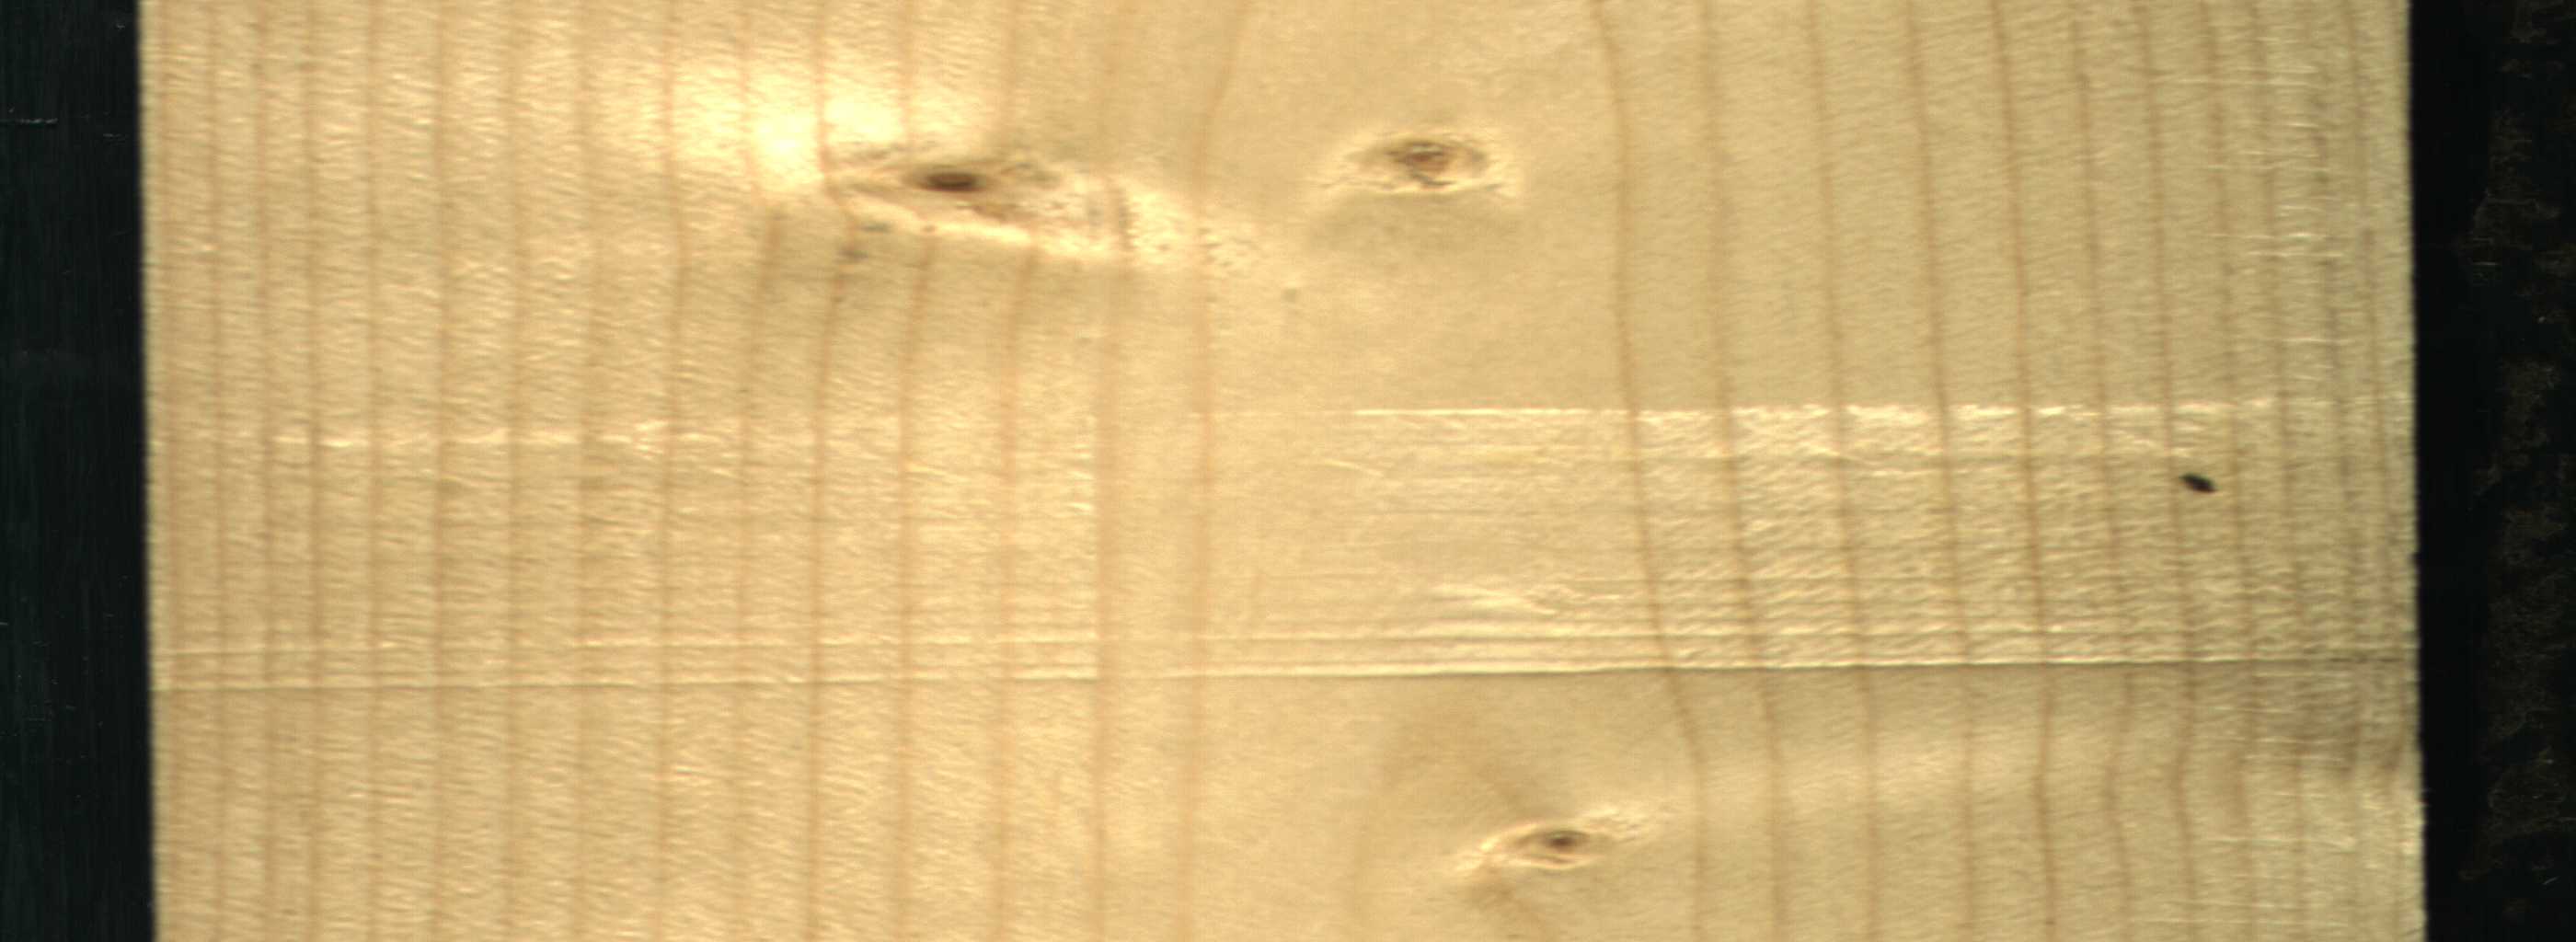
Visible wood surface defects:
Live_Knot
Live_Knot
Live_Knot